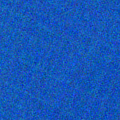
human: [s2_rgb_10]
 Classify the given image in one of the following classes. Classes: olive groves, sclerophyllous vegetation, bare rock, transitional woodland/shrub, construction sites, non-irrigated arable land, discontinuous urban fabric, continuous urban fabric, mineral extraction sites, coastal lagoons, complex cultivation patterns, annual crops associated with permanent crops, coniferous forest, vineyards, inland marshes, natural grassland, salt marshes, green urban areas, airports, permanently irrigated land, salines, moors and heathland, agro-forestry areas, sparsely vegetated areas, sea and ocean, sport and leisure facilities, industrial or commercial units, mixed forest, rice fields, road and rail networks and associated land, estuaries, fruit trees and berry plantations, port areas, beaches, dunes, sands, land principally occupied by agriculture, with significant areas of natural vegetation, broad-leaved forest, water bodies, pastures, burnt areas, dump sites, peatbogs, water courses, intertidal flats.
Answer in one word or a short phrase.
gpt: sea and ocean